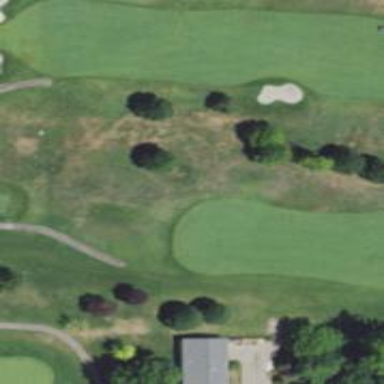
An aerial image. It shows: Golf hole.